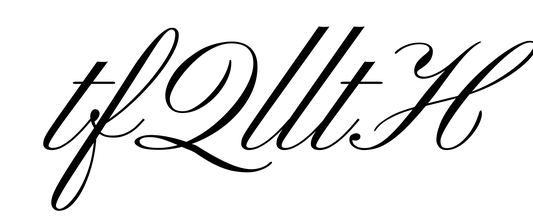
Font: PinyonScript-Regular